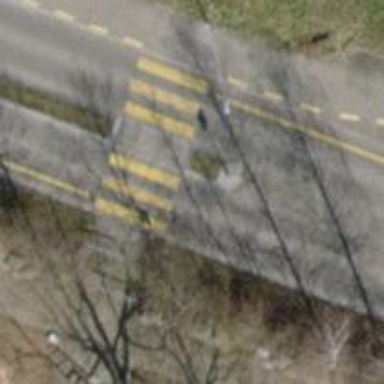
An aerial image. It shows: Marked zebra crossing with island in the middle.